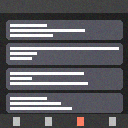
Screen state: on